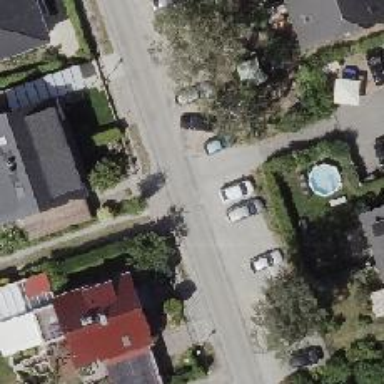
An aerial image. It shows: Paved residential road.